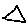
Label: triangle